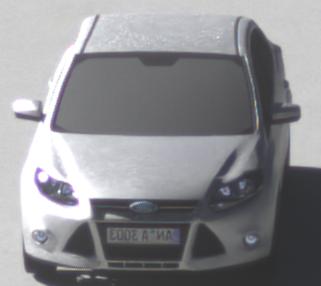
Make: Ford
Model: Focus 1.6 Ti-VCT
Detailed model: Focus (III)
Model produced from: 2011/09
Model produced until: 2014/09
Doors: 5
Color: white
Road condition: dry road
Daytime: morning or afternoon
Contrast: high contrast